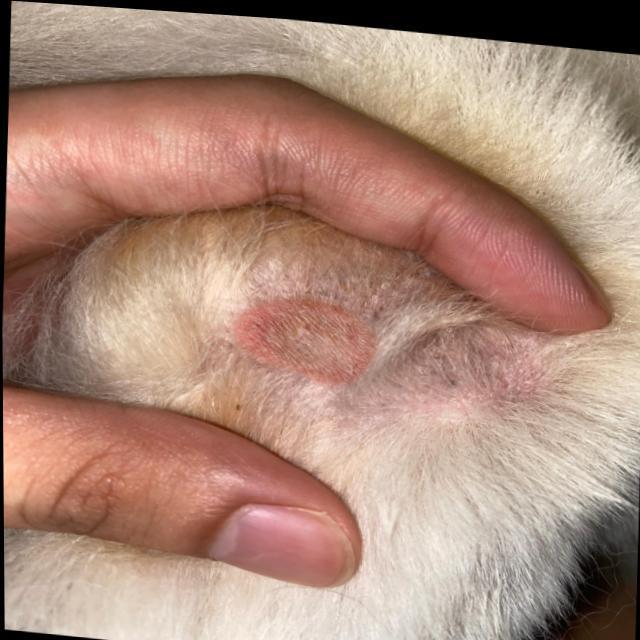
Canine ringworm (Dermatophytosis) — fungal infection caused by Microsporum or Trichophyton. Presents with circular alopecia, scaling, crusting, and broken hairs.